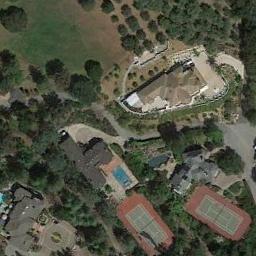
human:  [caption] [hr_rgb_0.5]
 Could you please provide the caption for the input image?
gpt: Tennis court and swimming pool in the middle of a residential area surrounded by trees .

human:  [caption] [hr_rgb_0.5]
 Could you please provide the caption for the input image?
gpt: The tennis court is on the grass next to some buildings and trees .

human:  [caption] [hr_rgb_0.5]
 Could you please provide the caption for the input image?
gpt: Two white cars were driving on the road beside the tennis court .

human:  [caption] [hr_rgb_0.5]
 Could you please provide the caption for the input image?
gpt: Many buildings are beside the tennis courts .

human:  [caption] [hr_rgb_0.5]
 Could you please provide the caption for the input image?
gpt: There are some green trees around the tennis courts .